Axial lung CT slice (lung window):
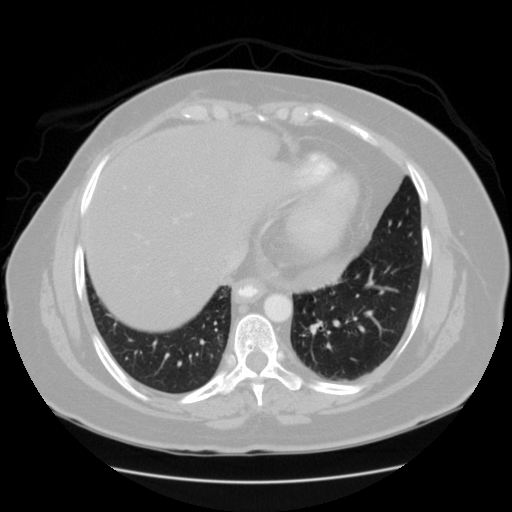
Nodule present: no